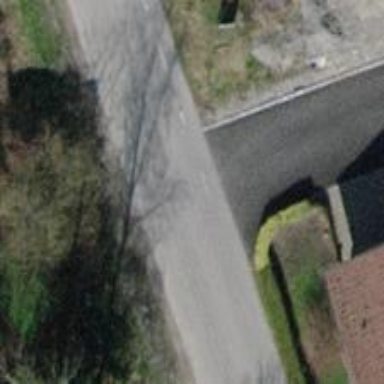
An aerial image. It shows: Driveway leading to service road.